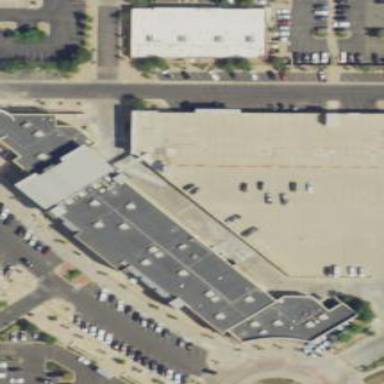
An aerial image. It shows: Parking aisle with concrete surface.